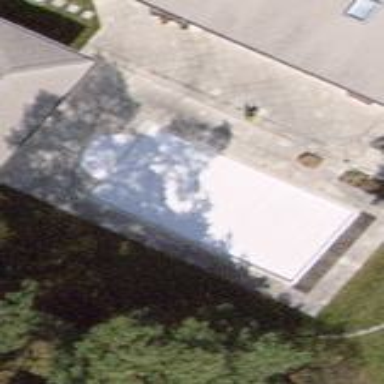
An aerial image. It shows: Swimming pool located in leisure land.